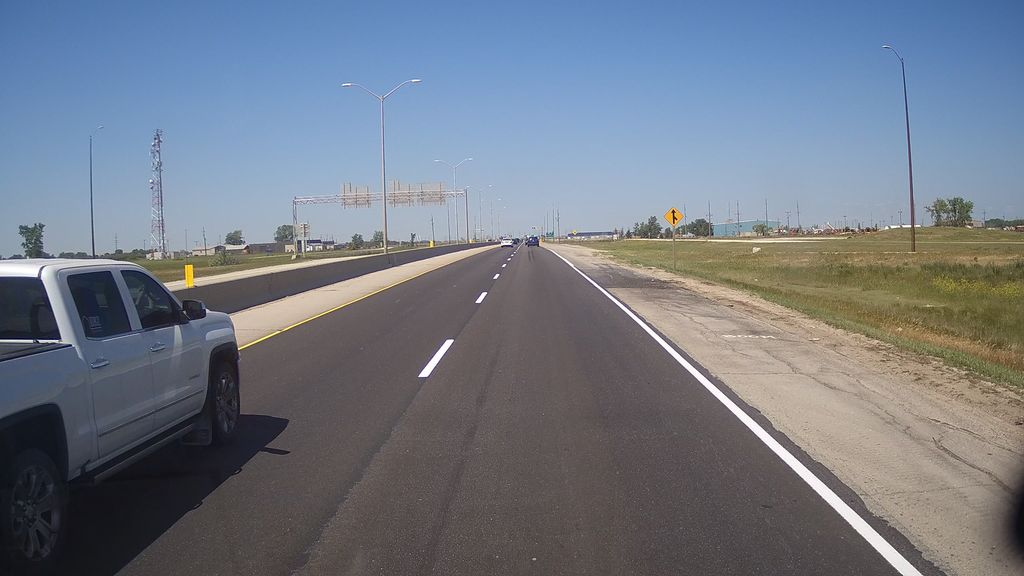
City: winnipeg